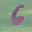
Label: 6